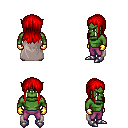
a pixel art fantasy rpg character, male body template, orc, green skin, gray cape, magenta pants, red unkempt hairstyle, gold gloves, metal boots, four views (front, back, left, right), 2x2 character sprite sheet, small pixel art, hard edges, no anti-aliasing